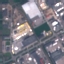
Land use / land cover class: Industrial